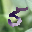
Label: 5